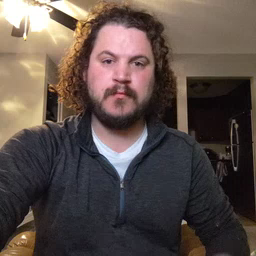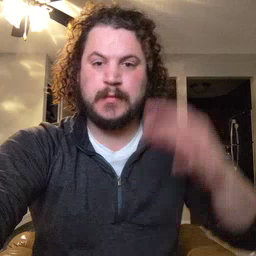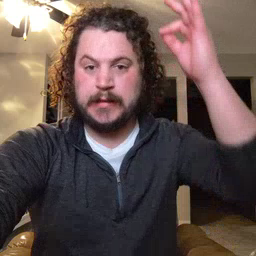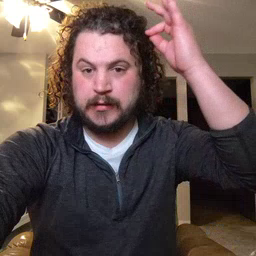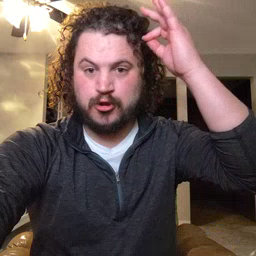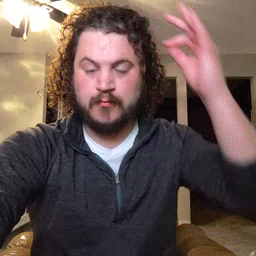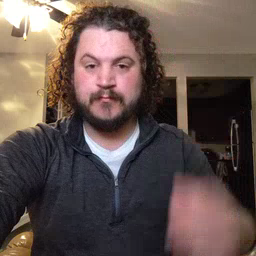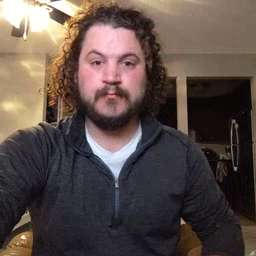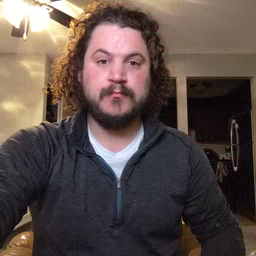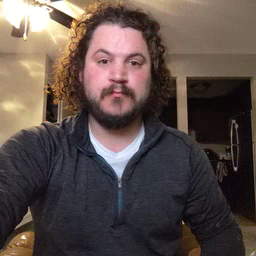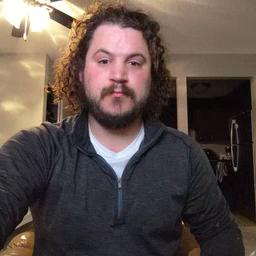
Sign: hair